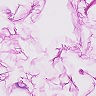
Metastatic tissue present: no